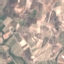
Label: PermanentCrop